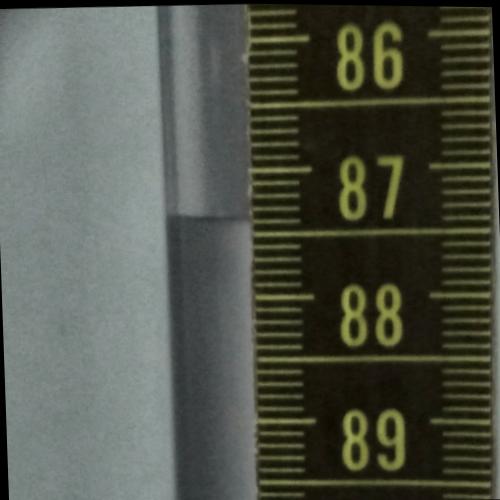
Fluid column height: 87.4 cm